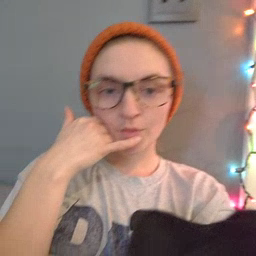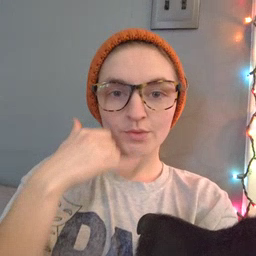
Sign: callonphone